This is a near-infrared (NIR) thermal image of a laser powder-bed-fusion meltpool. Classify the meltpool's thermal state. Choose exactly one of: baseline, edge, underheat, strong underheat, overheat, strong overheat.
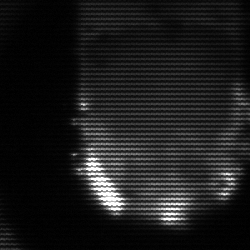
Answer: baseline